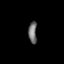
Tissue: lung
Cell type: Endothelial cells
Senescence score: 0.5628
Nuclear area (px): 181
Mean DAPI intensity: 111.337